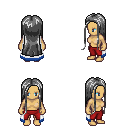
a pixel art fantasy rpg character, female body template, human, tanned skin, white trimmed cape, red pants, gray extra-long hairstyle, four views (front, back, left, right), 2x2 character sprite sheet, small pixel art, hard edges, no anti-aliasing